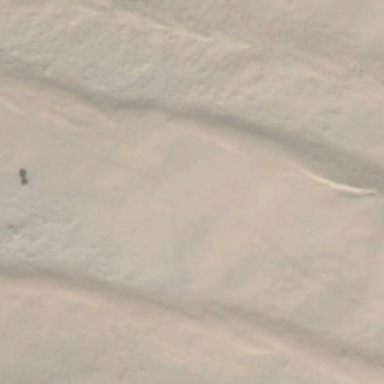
Several parallel ripples are in a piece of yellow desert .